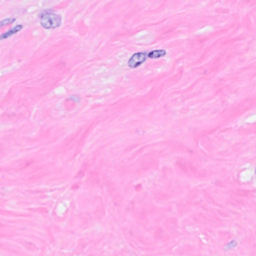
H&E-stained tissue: Breast